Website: lowes
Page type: address-validator
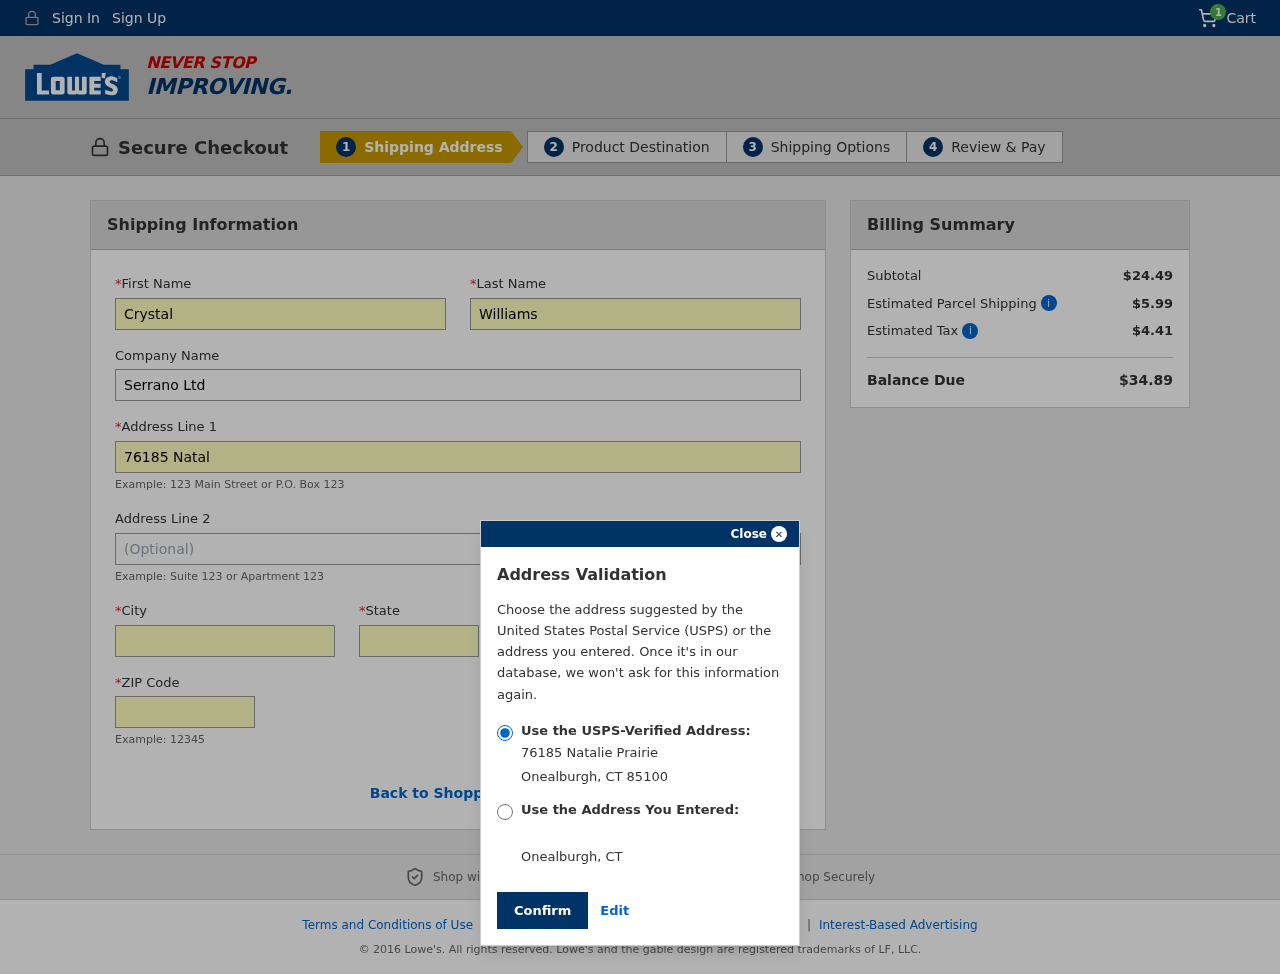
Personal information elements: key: PII_CITY
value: Onealburgh
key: PII_COMPANY
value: Serrano Ltd
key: PII_FIRSTNAME
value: Crystal
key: PII_LASTNAME
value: Williams
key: PII_POSTCODE
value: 85100
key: PII_STATE
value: Connecticut
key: PII_STATE_ABBR
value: CT
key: PII_STREET
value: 76185 Natalie Prairie
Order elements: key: ORDER_NUM_ITEMS
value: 1
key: ORDER_SUBTOTAL
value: $24.49
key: ORDER_SHIPPING_COST
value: $5.99
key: ORDER_TAX
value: $4.41
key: ORDER_TOTAL
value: $34.89